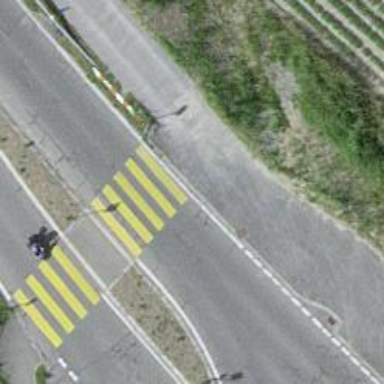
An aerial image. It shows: Marked crossing on the road.